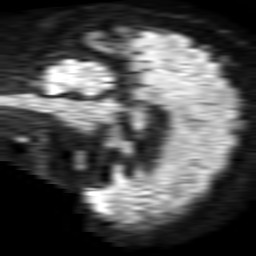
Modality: TRACE
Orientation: sagittal
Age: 66
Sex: male
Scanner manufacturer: philips
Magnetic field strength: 1.5 T
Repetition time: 3.531 s
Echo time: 0.06922 s